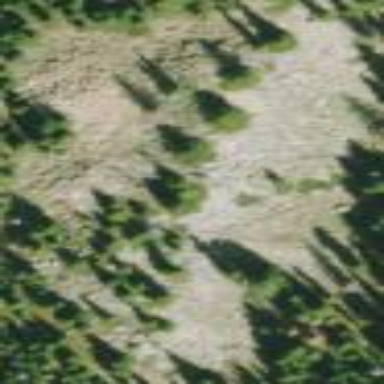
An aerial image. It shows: Natural scree.